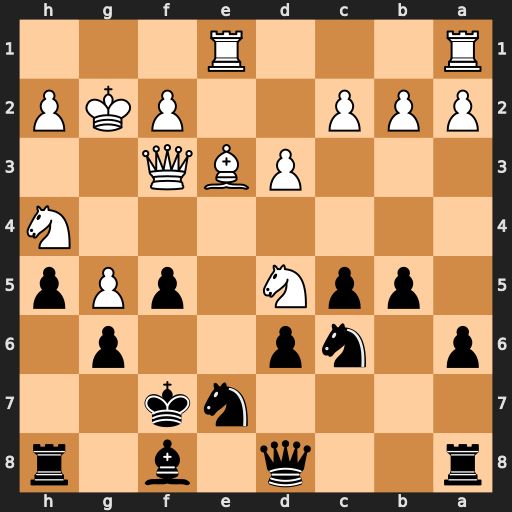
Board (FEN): r2q1b1r/4nk2/p1np2p1/1ppN1pPp/7N/3PBQ2/PPP2PKP/R3R3
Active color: b
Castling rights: -
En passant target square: -
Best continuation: Ne5 Qe2 Nxd5